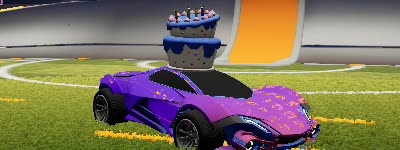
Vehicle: werewolf